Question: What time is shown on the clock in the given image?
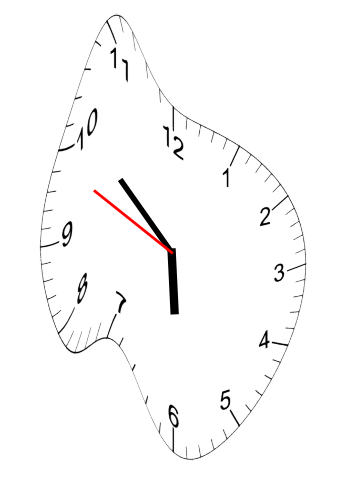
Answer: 05:51:49